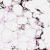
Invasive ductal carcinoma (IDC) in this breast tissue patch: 0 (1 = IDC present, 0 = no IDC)